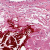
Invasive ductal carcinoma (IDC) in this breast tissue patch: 0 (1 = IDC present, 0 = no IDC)